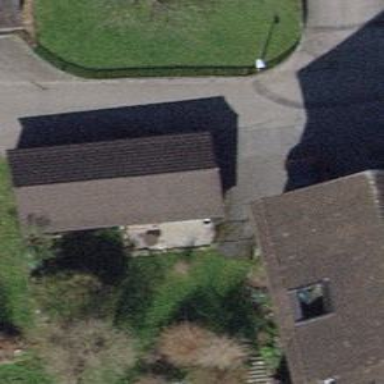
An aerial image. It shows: Hut.